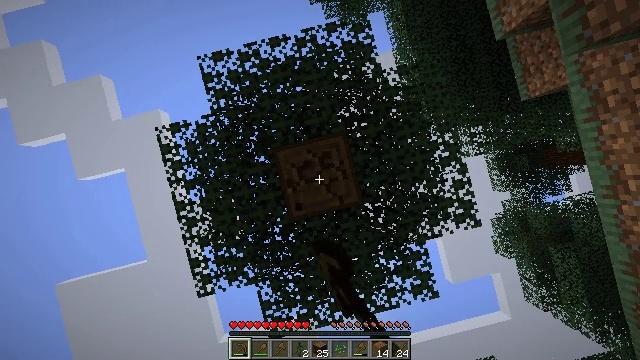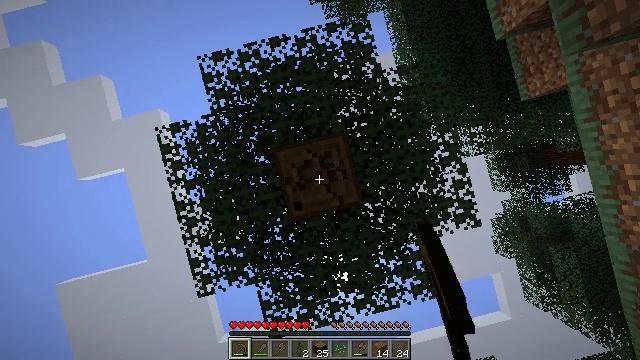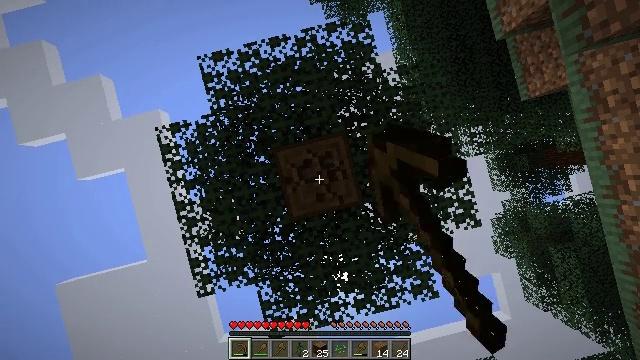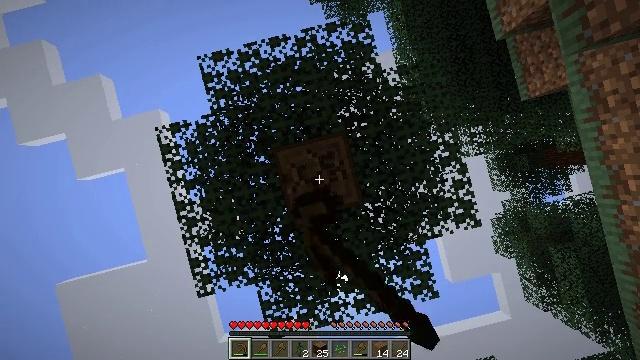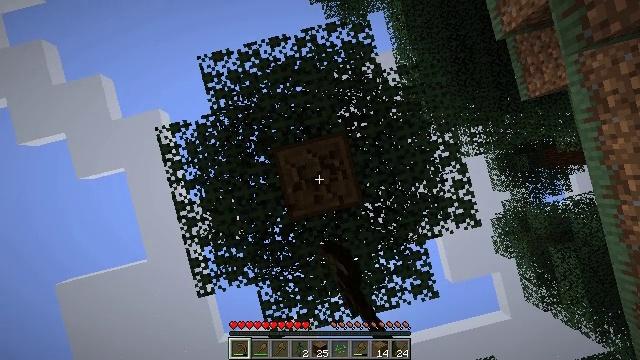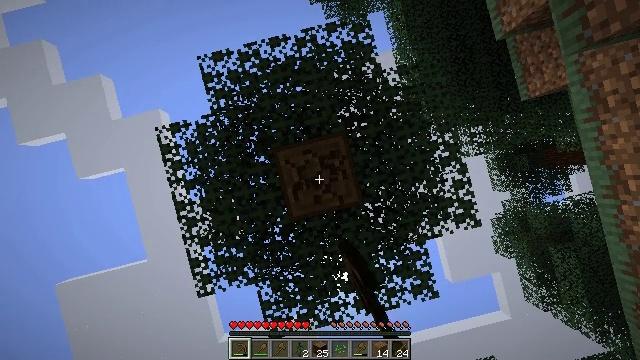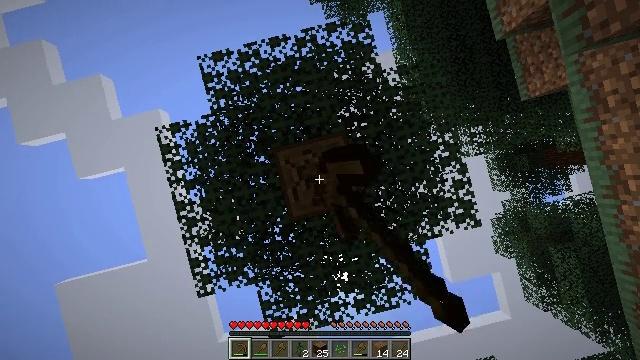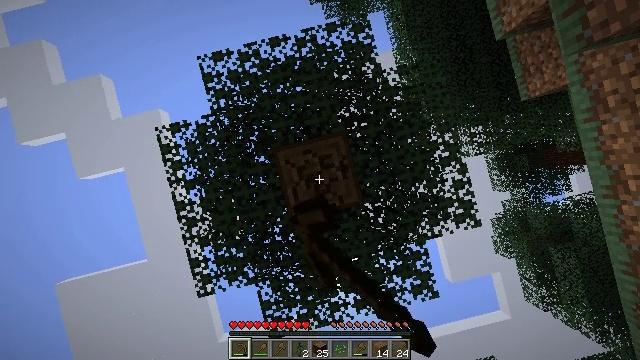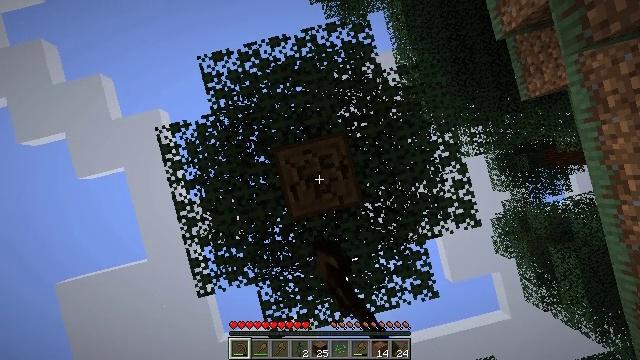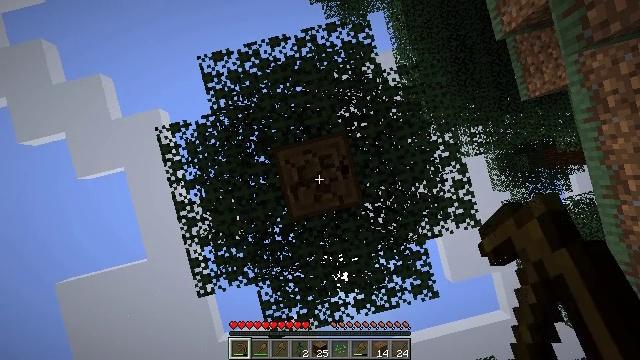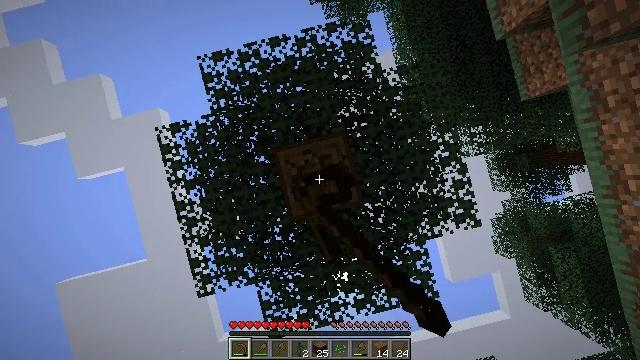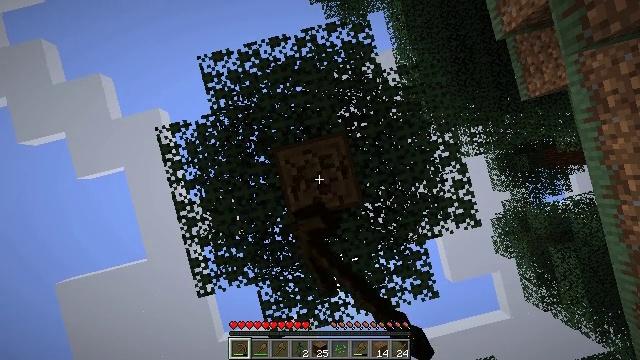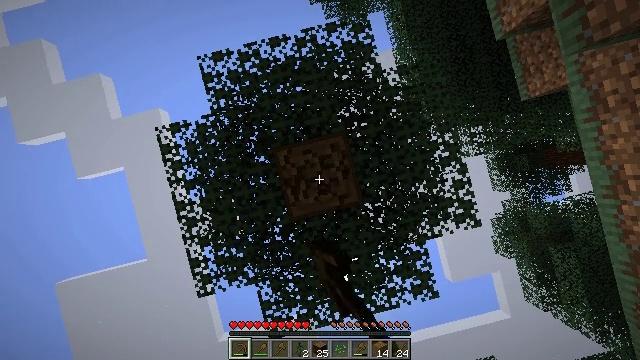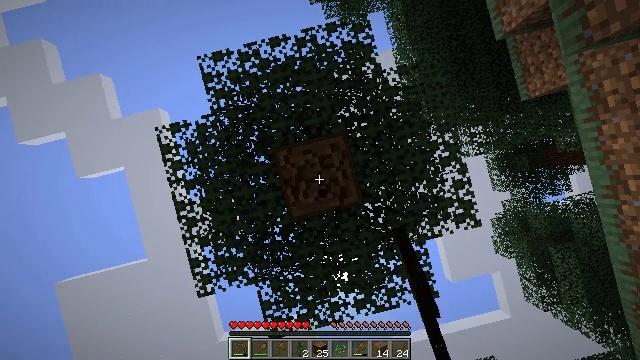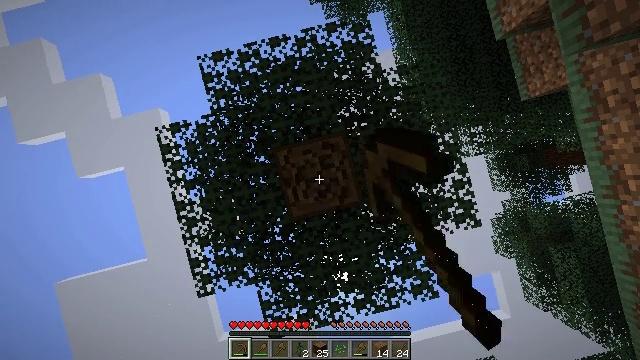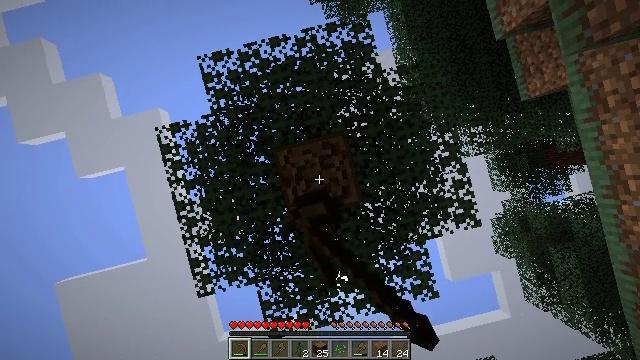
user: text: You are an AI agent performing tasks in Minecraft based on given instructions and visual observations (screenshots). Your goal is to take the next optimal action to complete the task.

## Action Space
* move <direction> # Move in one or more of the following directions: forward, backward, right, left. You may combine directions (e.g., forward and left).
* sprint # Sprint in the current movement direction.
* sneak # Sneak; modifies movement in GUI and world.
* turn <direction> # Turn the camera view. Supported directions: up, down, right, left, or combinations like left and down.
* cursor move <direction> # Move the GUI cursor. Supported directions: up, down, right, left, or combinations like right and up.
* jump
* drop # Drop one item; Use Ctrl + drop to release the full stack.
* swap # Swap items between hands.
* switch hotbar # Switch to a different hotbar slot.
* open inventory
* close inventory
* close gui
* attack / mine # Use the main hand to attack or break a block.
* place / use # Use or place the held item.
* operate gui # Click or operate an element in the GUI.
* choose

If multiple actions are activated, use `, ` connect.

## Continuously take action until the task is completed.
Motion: motion action
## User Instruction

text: Mine the spruce log from the forest.
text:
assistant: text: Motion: attack / mine
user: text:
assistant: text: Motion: attack / mine
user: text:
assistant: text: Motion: attack / mine
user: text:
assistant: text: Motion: attack / mine
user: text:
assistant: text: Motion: attack / mine
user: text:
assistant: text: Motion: attack / mine
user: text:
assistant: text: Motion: attack / mine
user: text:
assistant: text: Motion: attack / mine
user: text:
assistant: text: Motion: attack / mine
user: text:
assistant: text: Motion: attack / mine
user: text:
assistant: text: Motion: attack / mine
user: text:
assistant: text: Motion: attack / mine
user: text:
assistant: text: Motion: attack / mine
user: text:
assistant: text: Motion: attack / mine
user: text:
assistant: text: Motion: attack / mine
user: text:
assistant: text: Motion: attack / mine
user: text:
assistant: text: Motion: attack / mine
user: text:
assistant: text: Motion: attack / mine
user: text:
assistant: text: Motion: attack / mine
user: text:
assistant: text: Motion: attack / mine
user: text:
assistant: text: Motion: attack / mine
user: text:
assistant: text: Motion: attack / mine
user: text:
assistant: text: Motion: attack / mine
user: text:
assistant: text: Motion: attack / mine
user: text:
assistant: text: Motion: attack / mine
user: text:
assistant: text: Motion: attack / mine
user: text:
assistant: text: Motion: attack / mine
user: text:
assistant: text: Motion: attack / mine
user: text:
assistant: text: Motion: attack / mine